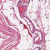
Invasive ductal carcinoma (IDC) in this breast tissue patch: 0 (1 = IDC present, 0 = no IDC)